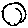
Label: moon